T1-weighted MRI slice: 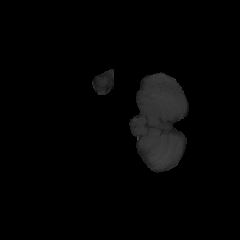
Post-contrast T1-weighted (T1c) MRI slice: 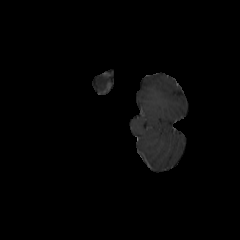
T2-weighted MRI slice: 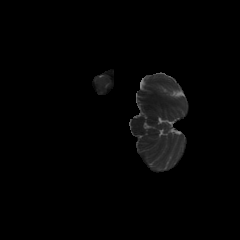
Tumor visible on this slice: no